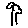
Label: tree